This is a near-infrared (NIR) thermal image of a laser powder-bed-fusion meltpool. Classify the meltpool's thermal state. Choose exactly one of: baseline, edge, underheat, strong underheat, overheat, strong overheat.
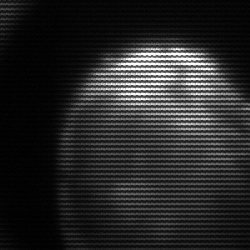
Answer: edge